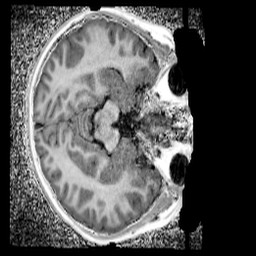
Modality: UNIT1_denoised
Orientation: axial
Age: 10
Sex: male
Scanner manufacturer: siemens
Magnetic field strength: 3 T
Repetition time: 4 s
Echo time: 0.00299 s